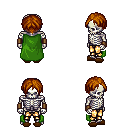
a pixel art fantasy rpg character, male body template, skeleton, green cape, gold greaves, brunette parted hairstyle, leather bracers, brown slippers, four views (front, back, left, right), 2x2 character sprite sheet, small pixel art, hard edges, no anti-aliasing